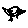
Label: bird